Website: lowes
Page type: address-validator
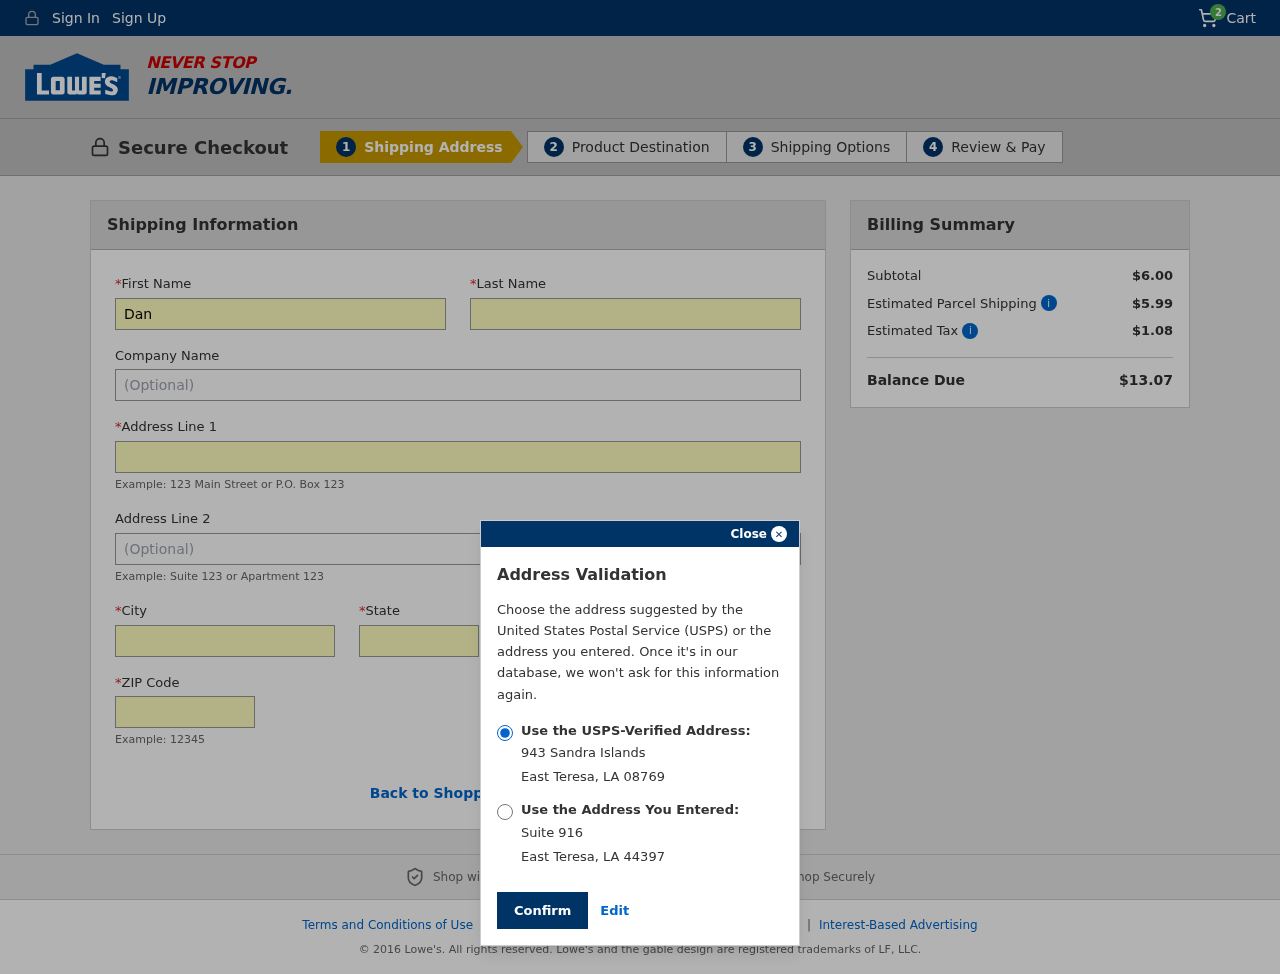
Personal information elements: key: PII_CITY
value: East Teresa
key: PII_COMPANY
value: Wilcox and Sons
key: PII_FIRSTNAME
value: Danielle
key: PII_LASTNAME
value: Aguilar
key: PII_POSTCODE
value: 08769
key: PII_POSTCODE2
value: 44397
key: PII_STATE
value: Louisiana
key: PII_STATE_ABBR
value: LA
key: PII_STREET
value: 943 Sandra Islands
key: PII_STREET2
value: Suite 916
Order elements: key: ORDER_NUM_ITEMS
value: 2
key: ORDER_SUBTOTAL
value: $6.00
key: ORDER_SHIPPING_COST
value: $5.99
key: ORDER_TAX
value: $1.08
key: ORDER_TOTAL
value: $13.07